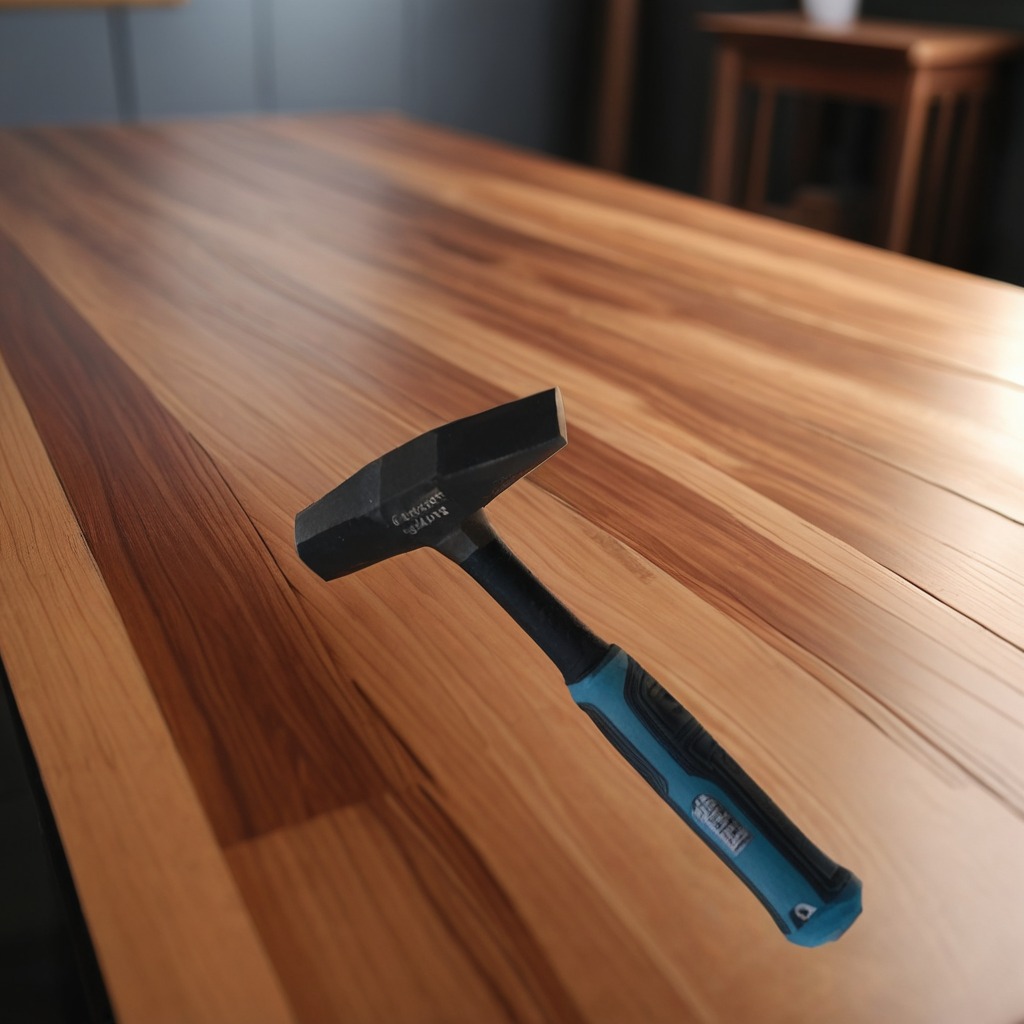
A hammer is lying on a wooden table in a carpentry studio.